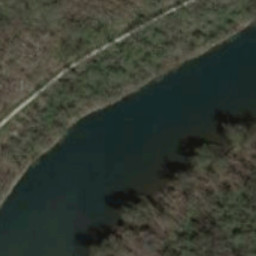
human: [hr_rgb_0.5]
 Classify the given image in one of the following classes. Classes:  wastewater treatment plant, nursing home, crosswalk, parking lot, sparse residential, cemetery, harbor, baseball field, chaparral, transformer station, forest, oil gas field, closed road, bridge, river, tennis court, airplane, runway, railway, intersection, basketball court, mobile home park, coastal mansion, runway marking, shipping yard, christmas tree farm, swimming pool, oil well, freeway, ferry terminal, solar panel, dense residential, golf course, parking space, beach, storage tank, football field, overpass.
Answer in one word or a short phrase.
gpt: river